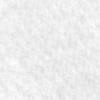
Label: no_change